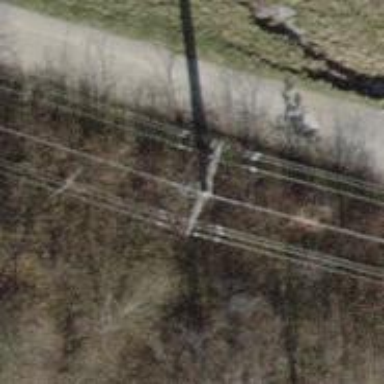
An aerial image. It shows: Power pole.